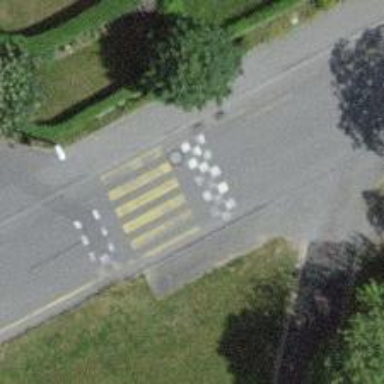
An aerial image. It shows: Zebra crossing on footway.